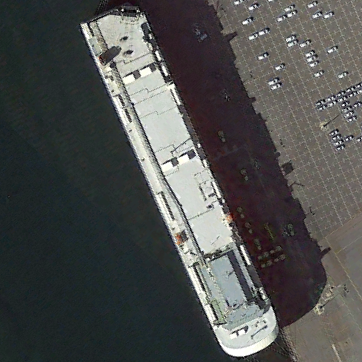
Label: civil